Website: lowes
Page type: customer-info-address
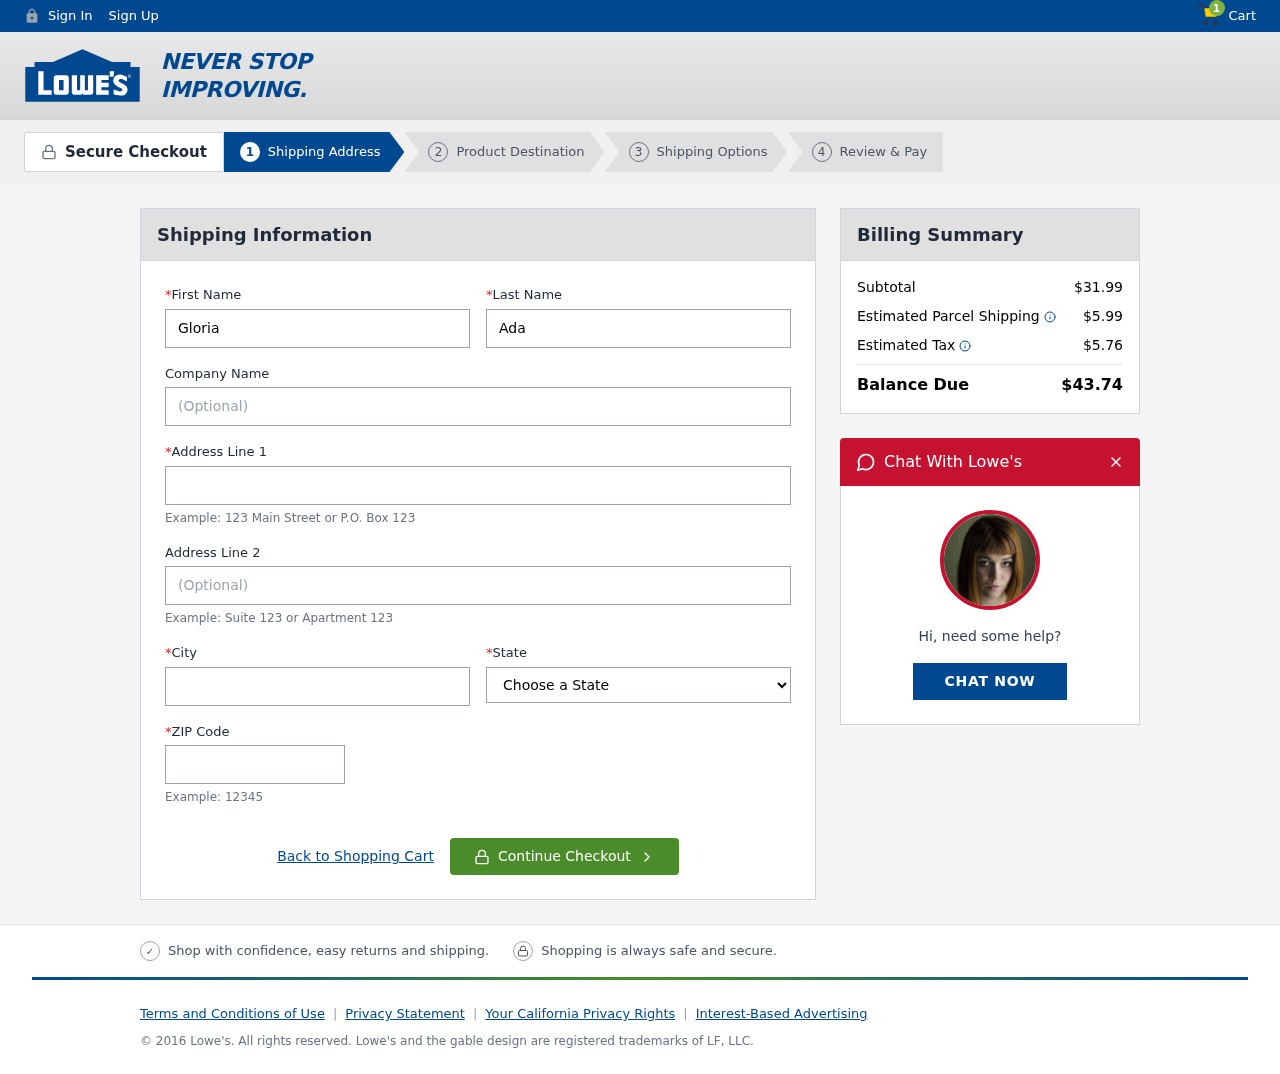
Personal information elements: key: PII_CITY
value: Watsonfort
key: PII_COMPANY
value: Greene LLC
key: PII_FIRSTNAME
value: Gloria
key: PII_LASTNAME
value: Adams
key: PII_POSTCODE
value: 73364
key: PII_STATE
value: MP
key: PII_STREET
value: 5884 Elizabeth Grove
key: PII_STREET2
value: Suite 212
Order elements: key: ORDER_NUM_ITEMS
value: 1
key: ORDER_SUBTOTAL
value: $31.99
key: ORDER_SHIPPING_COST
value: $5.99
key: ORDER_TAX
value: $5.76
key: ORDER_TOTAL
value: $43.74